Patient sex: F
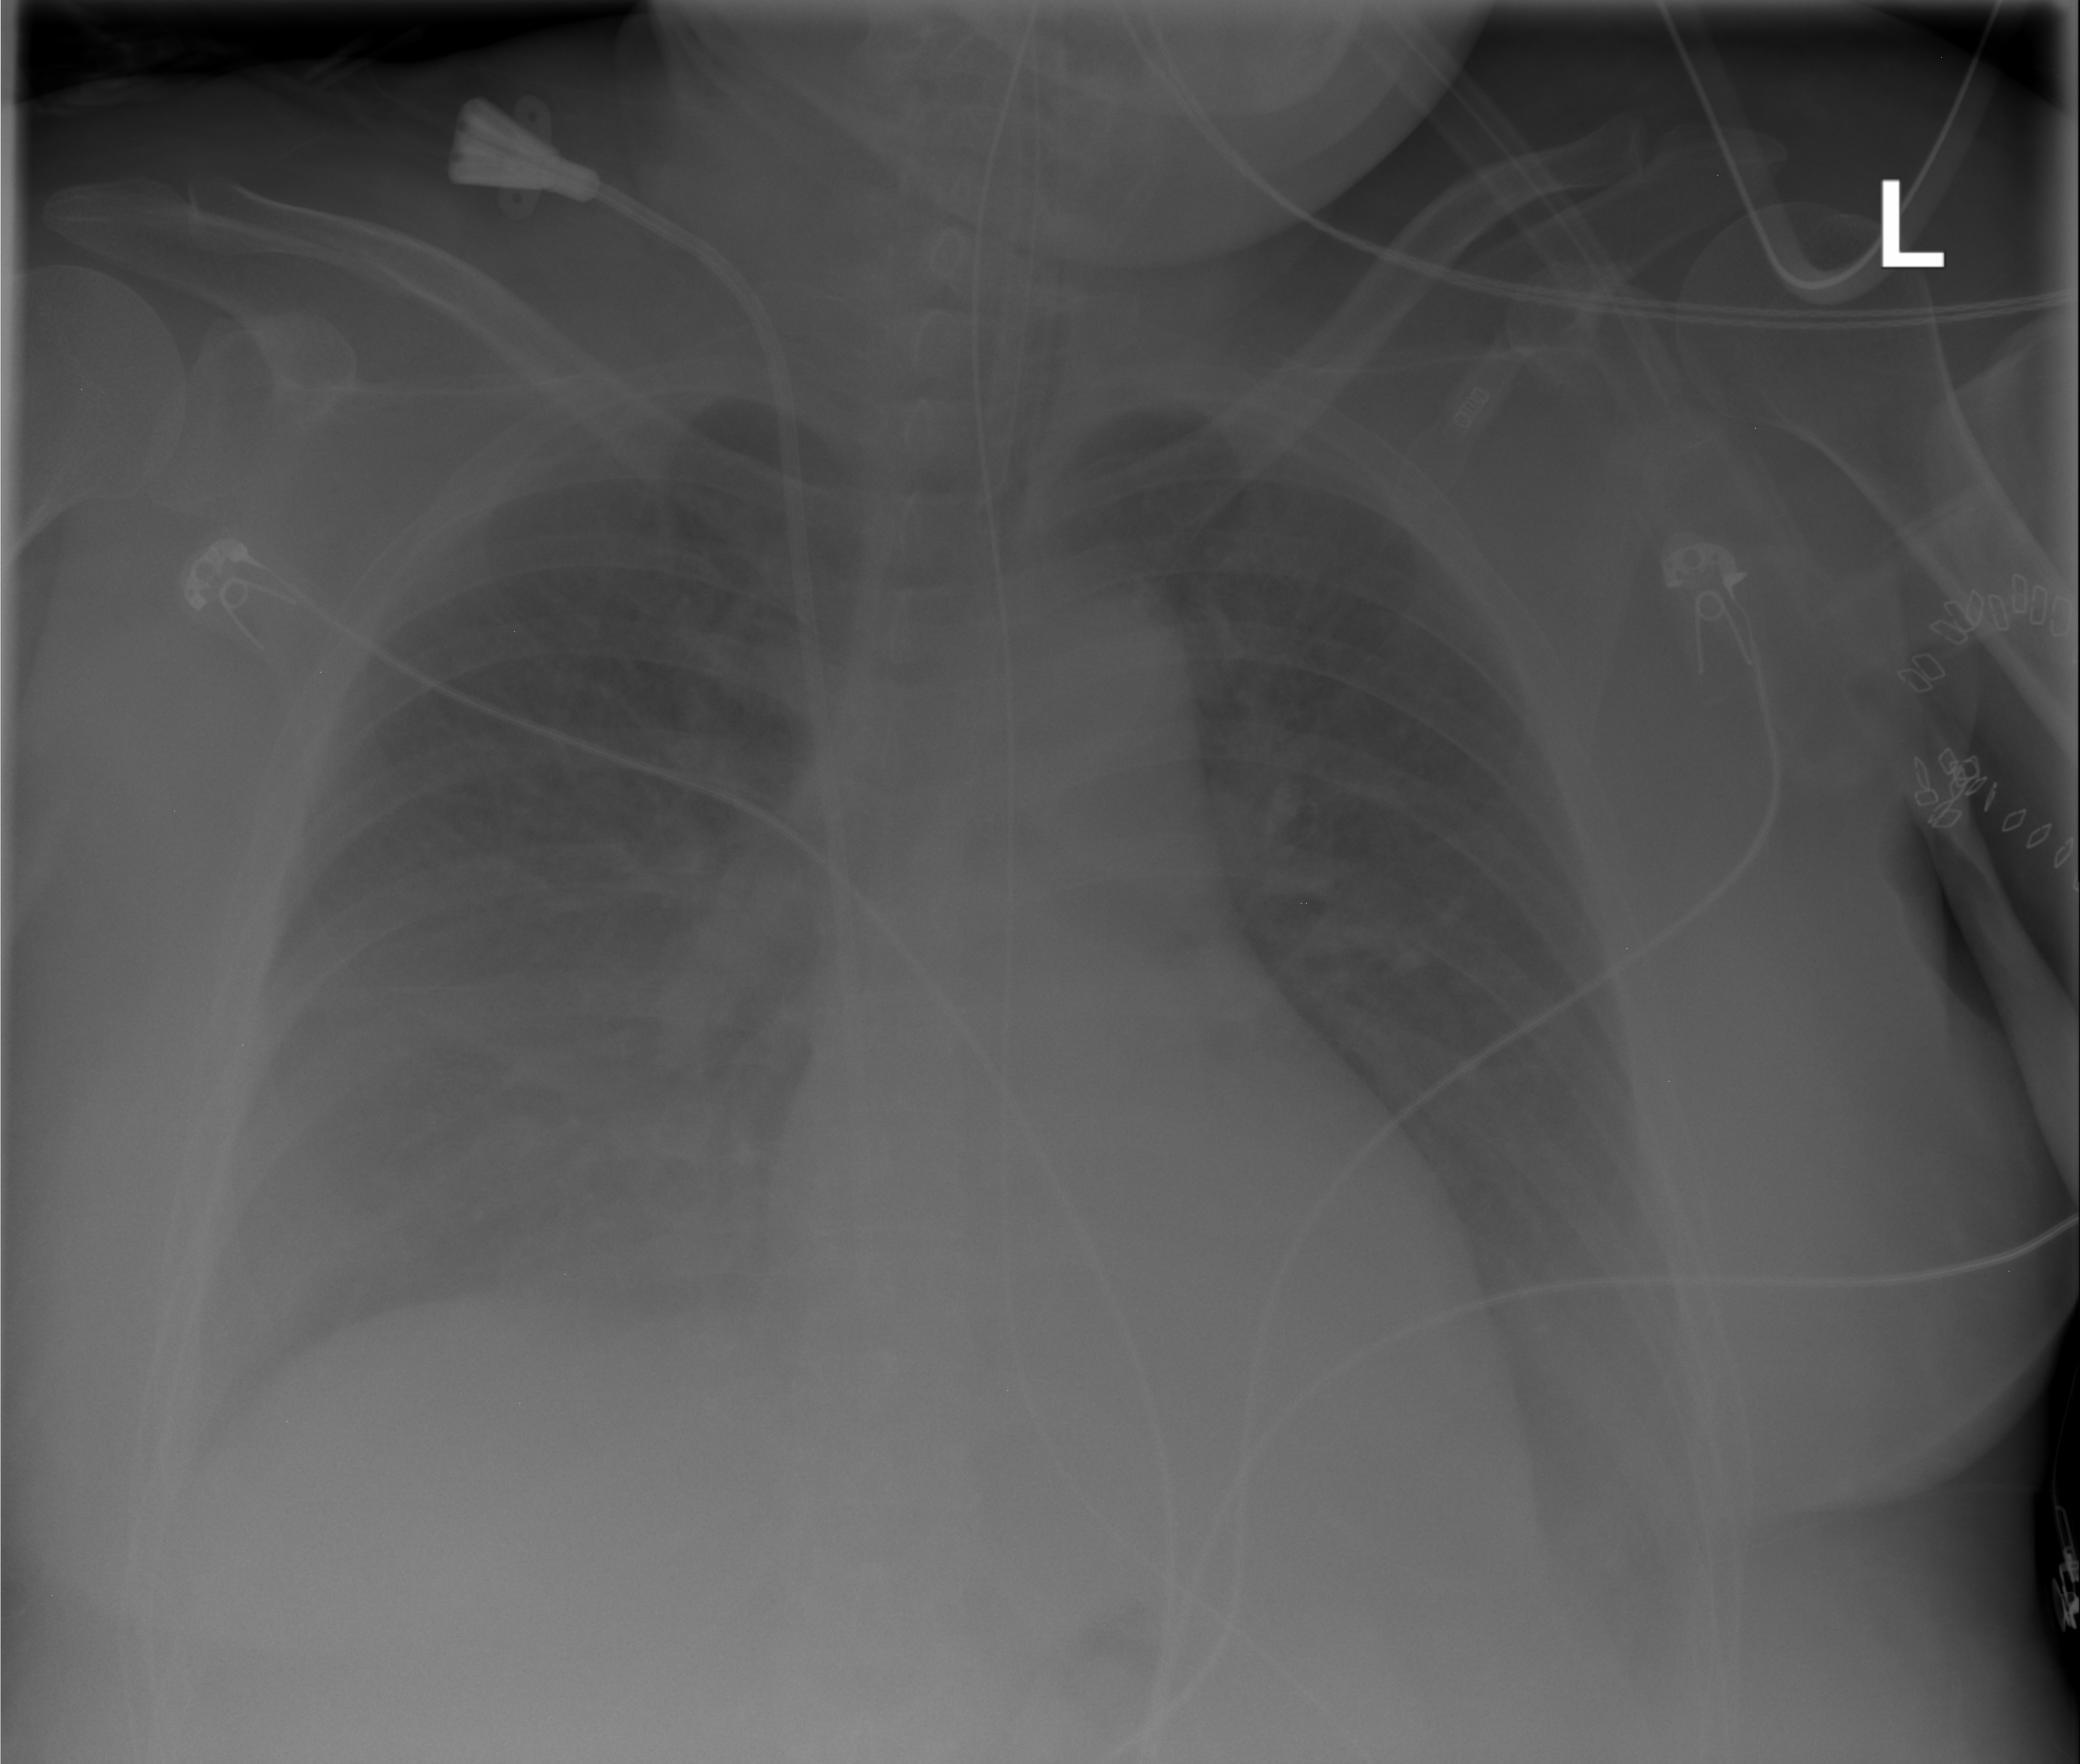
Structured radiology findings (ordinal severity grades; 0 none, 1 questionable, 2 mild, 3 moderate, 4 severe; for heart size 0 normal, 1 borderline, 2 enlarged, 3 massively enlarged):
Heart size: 0
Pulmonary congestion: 2
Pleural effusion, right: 3
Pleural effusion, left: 2
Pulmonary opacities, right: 1
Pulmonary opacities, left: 1
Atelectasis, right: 0
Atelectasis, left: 0